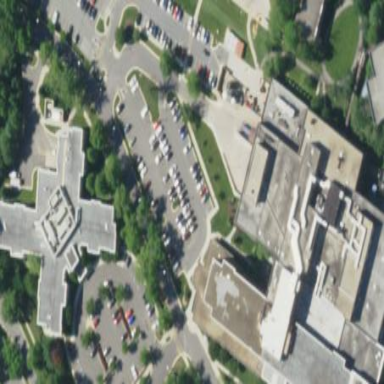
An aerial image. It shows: Healthcare facility identified as hospital.